Interaction volume radius: 5 \u00c5
Interaction volume height: 20 \u00c5
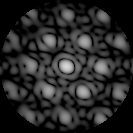
Disorder parameter: 0.2633